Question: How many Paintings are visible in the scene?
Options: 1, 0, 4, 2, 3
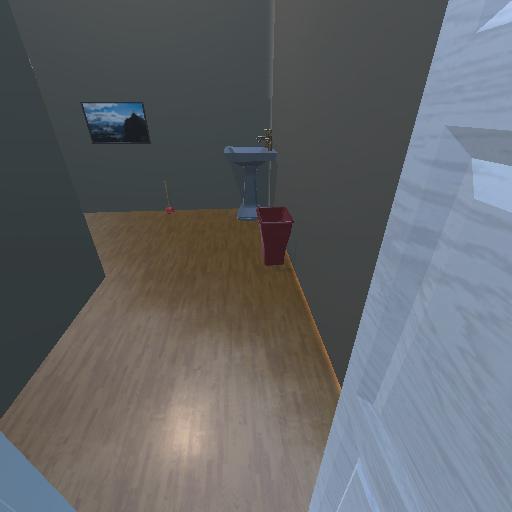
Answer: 1